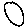
Label: circle